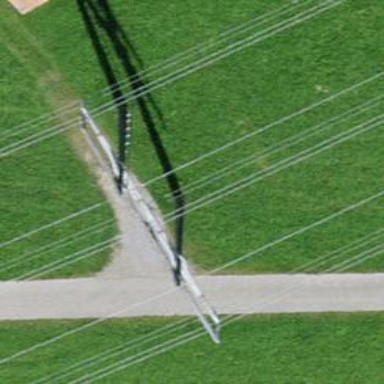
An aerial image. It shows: Power line in the image.